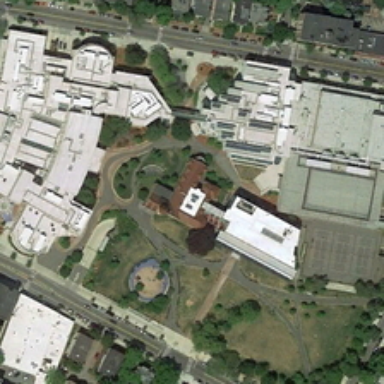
Several large buildings and many green trees are in a school .